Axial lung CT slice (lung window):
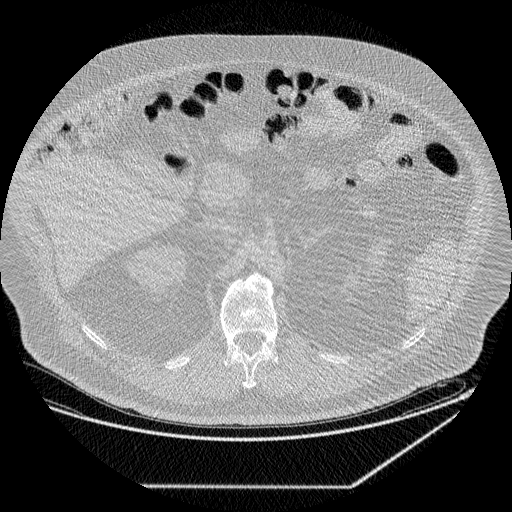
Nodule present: no